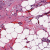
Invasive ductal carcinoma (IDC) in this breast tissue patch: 1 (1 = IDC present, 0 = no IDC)